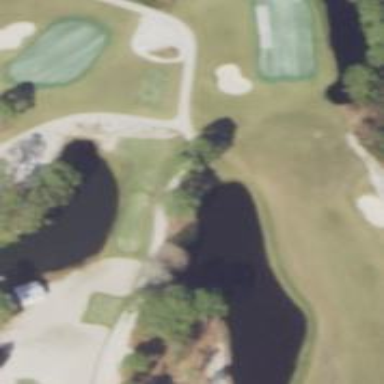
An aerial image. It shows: Service road designated as golf cart path.